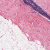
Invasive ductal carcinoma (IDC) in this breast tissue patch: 0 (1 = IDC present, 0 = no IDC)